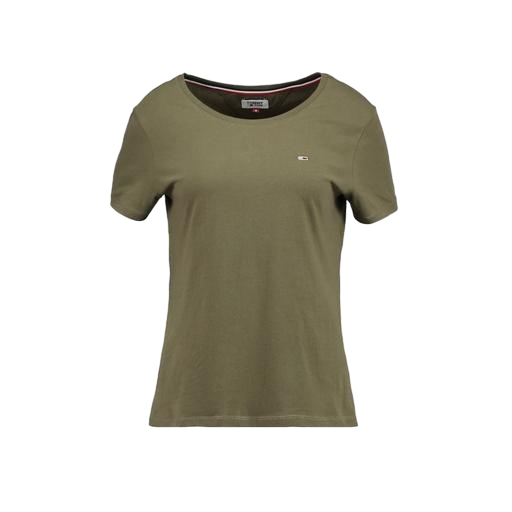
slim crew tee, mid t-shirt, fitted tee, white background